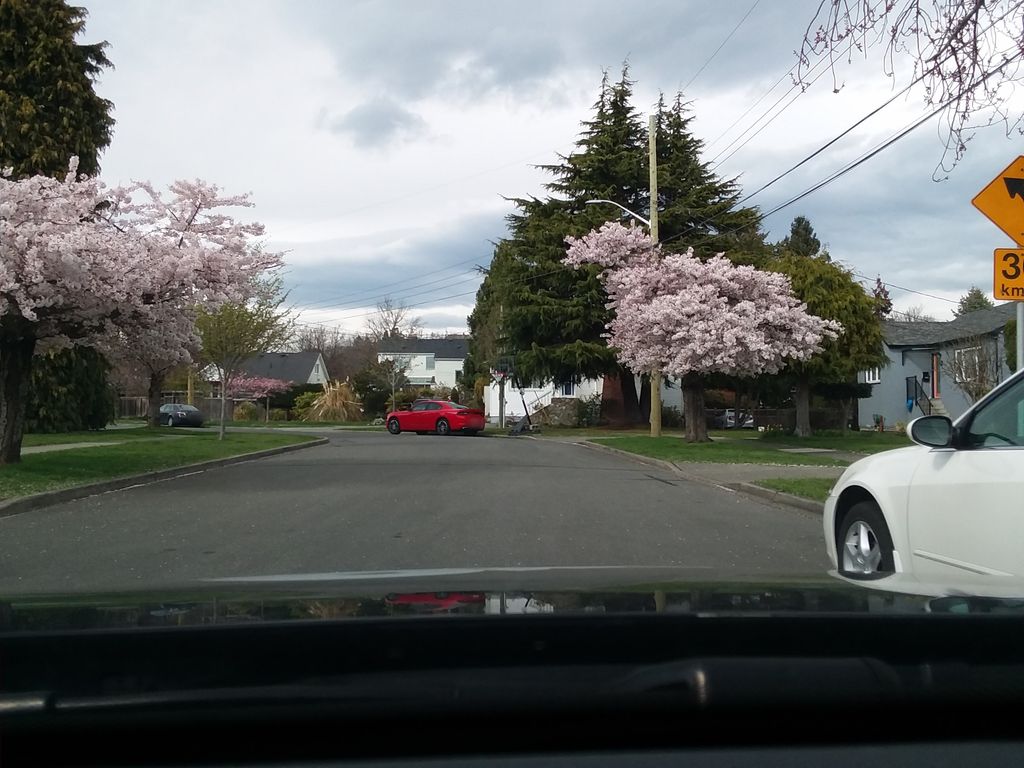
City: victoria